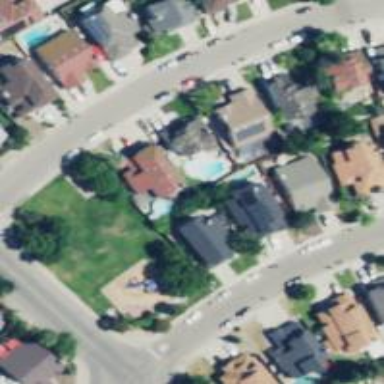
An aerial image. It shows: Outdoor inground swimming pool in leisure land.